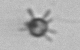
Label: Rhabdolithes